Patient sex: M
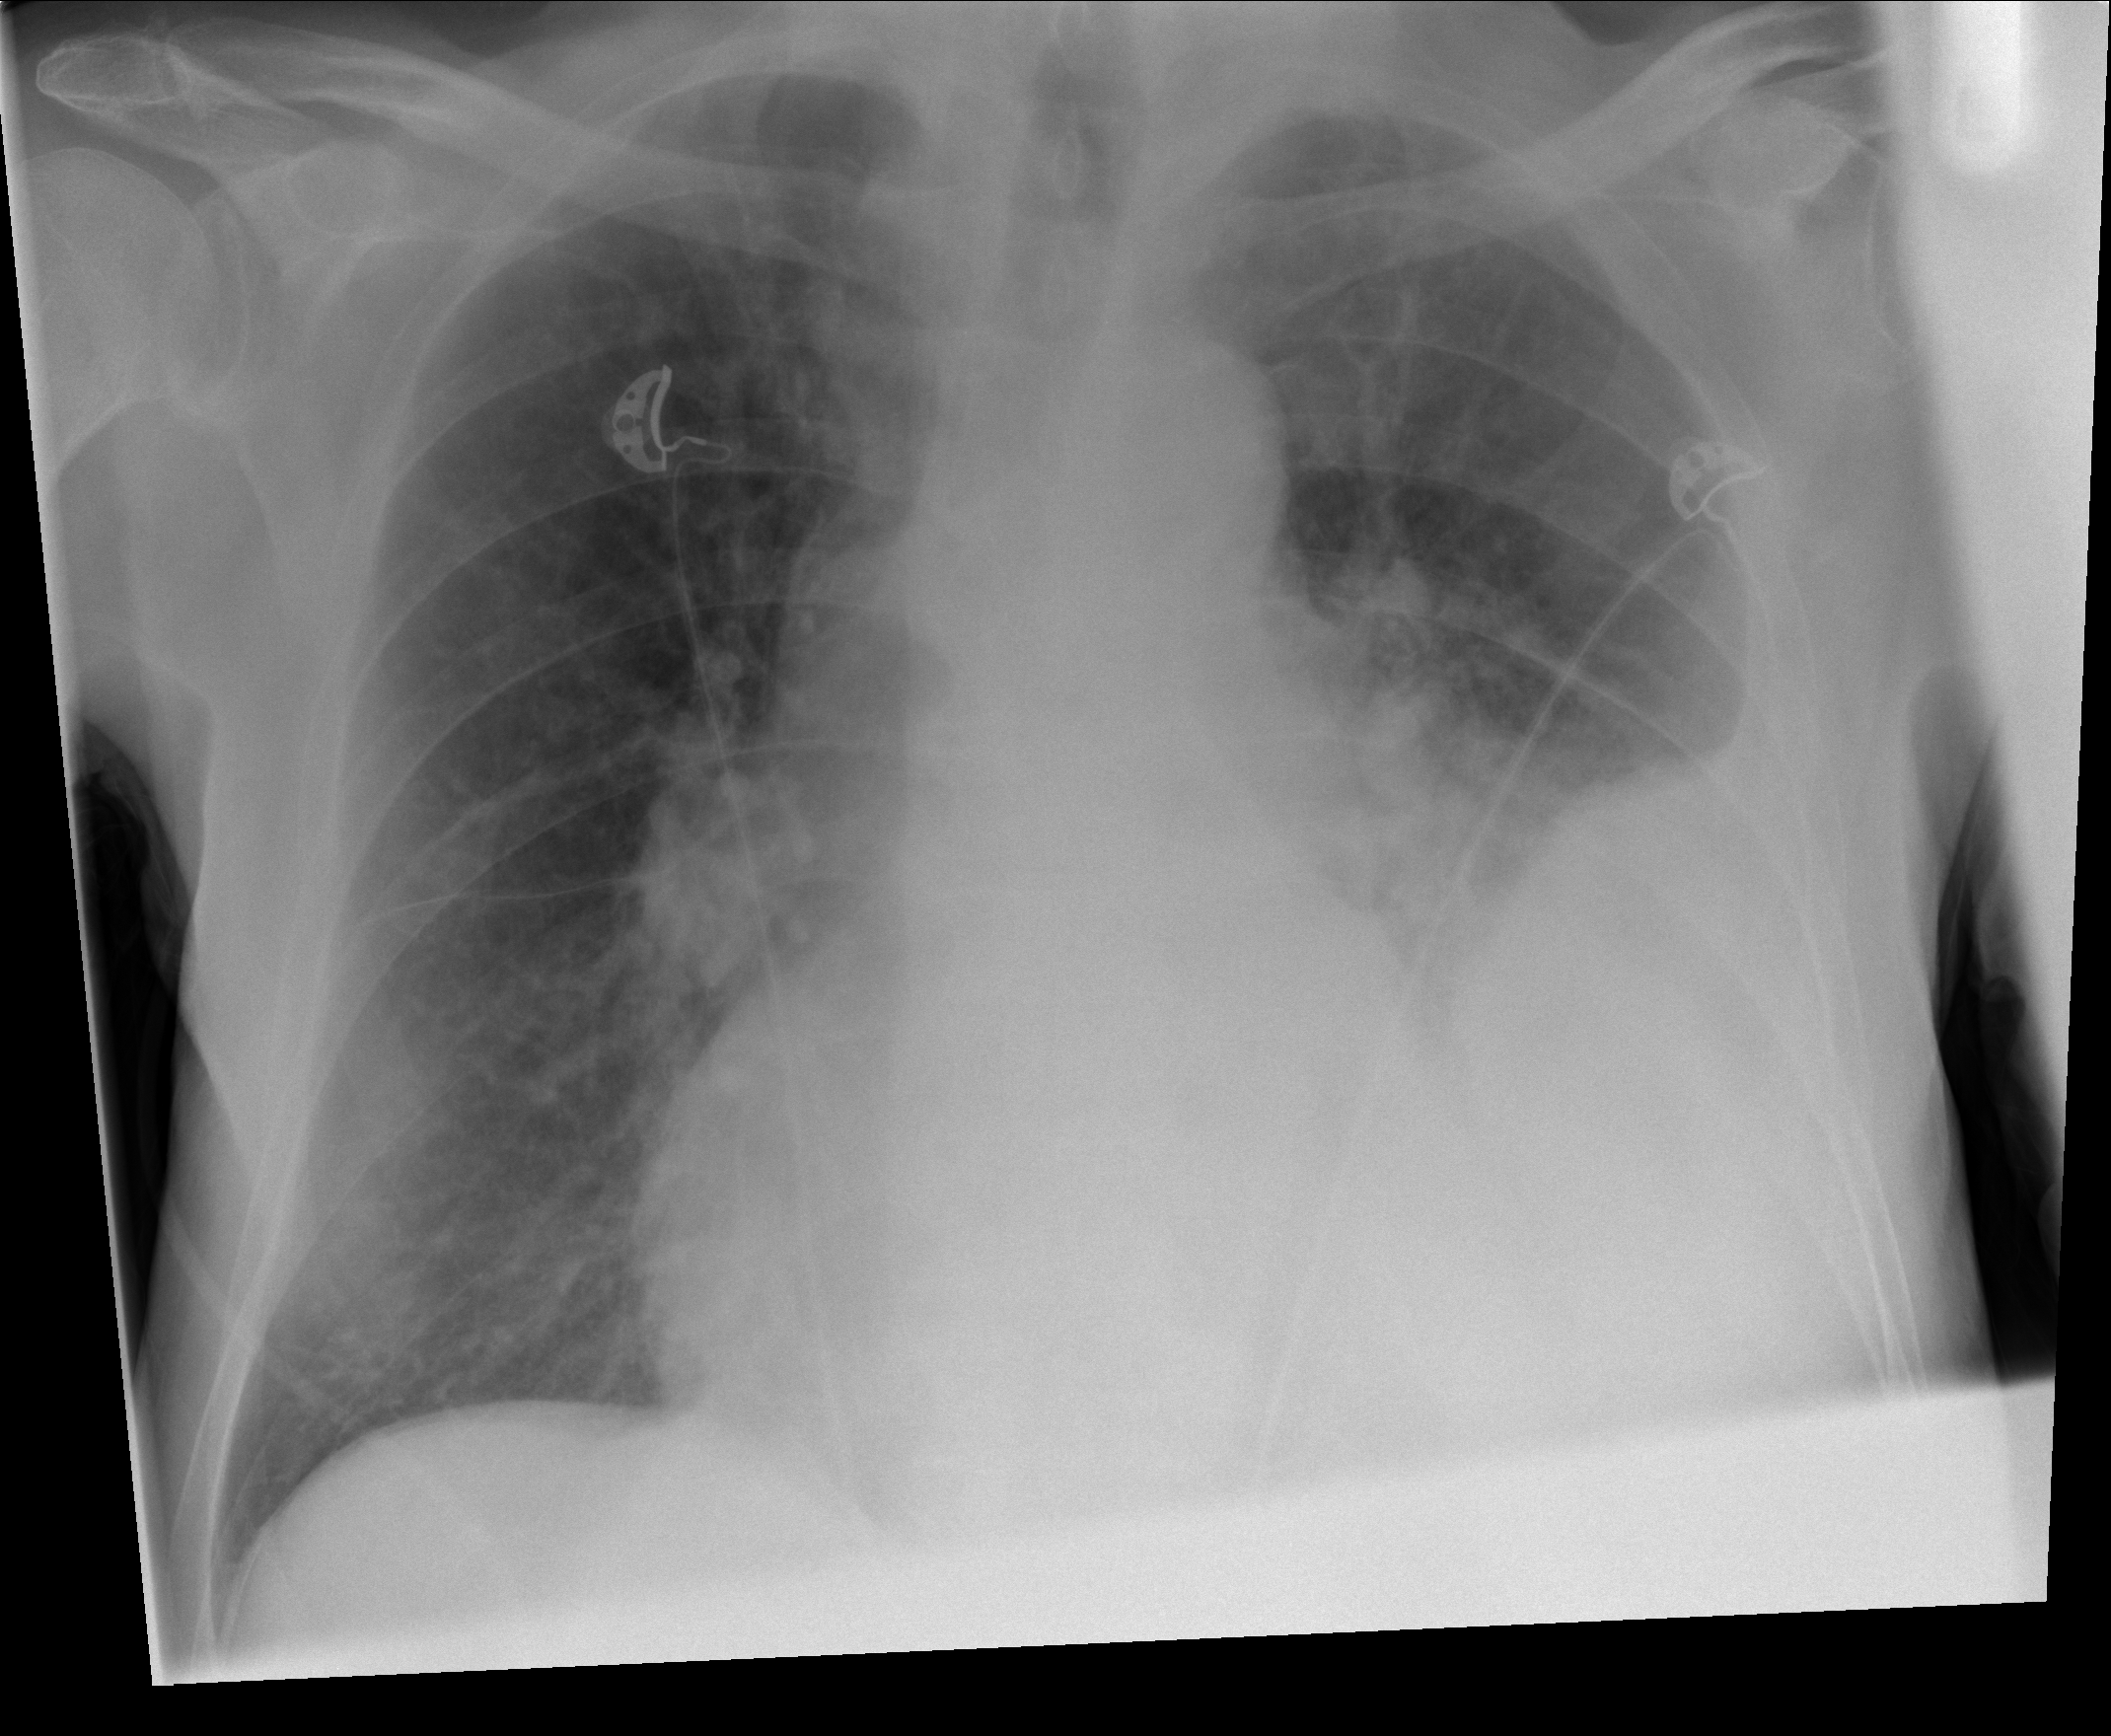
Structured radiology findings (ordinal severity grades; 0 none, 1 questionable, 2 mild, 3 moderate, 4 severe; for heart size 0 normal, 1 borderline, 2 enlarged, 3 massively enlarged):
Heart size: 0
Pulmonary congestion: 3
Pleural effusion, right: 0
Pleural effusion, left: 3
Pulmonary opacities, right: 0
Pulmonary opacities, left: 0
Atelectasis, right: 0
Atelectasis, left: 2